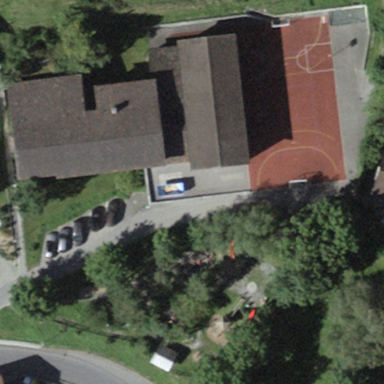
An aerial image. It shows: School.